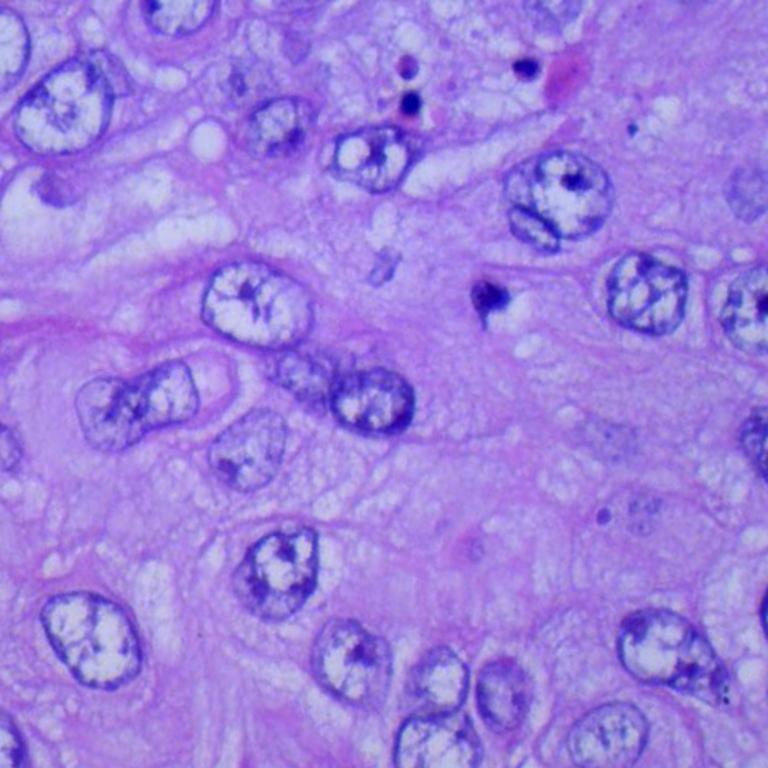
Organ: lung
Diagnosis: squamous carcinomas